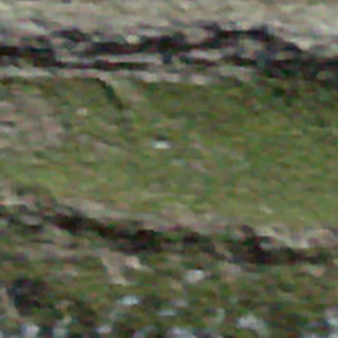
Label: other